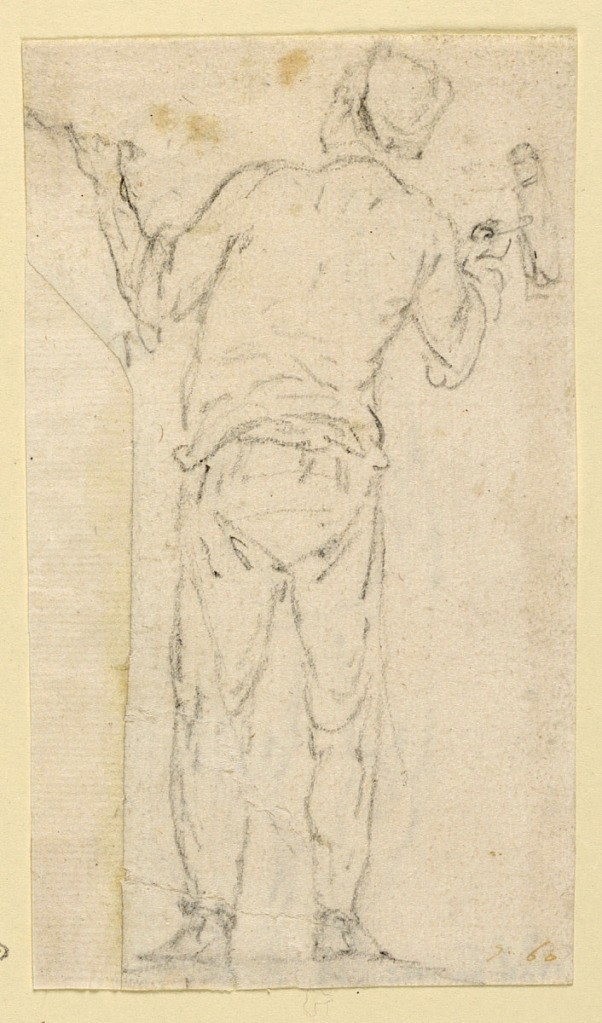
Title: Workman
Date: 1700–1736
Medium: Black crayon on paper
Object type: Drawing
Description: A carpenter with chisel and hammer shown from the back.